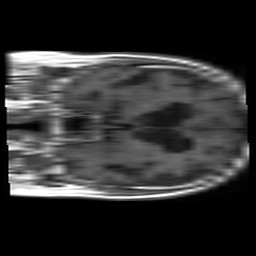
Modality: T1w
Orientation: coronal
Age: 82
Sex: female
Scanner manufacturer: philips
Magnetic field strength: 1.5 T
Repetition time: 0.375 s
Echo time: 0.011 s